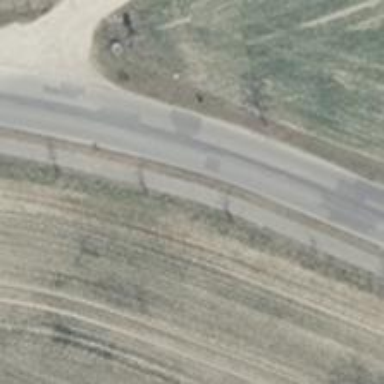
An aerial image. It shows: Asphalt sidewalk.